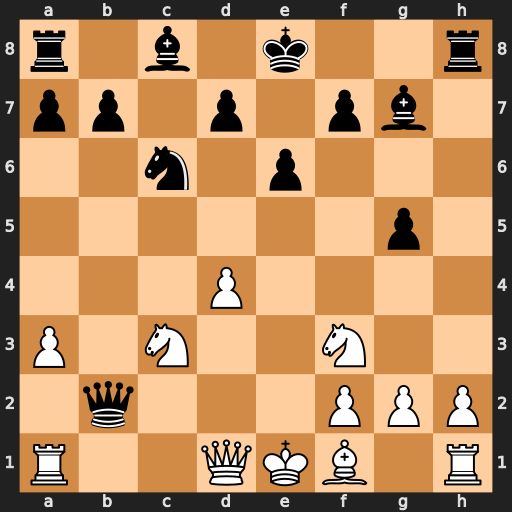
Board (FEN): r1b1k2r/pp1p1pb1/2n1p3/6p1/3P4/P1N2N2/1q3PPP/R2QKB1R
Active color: w
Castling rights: KQkq
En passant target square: -
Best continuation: Na4 Qxa1 Qxa1